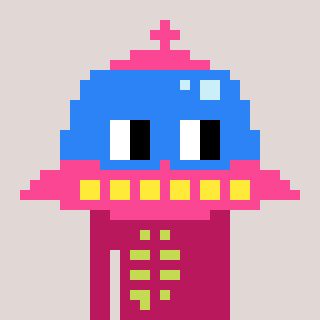
a pixel art character with square blue glasses, a ufo-shaped head and a darkpink-colored body on a warm background